Question: I have following column header in the grid (see image below):

I would like to ask, how can i translate "is true", "is false" strings?
Many Thanks for any advice.
'''
{
field :"active",
title : $translate.instant('ACTIVE'),
width:150,
filterable: {
cell: {
operator: "contains"
}
}
},
'''
'''
active: {
editable: true,
nullable: false,
type: "boolean"
},
'''
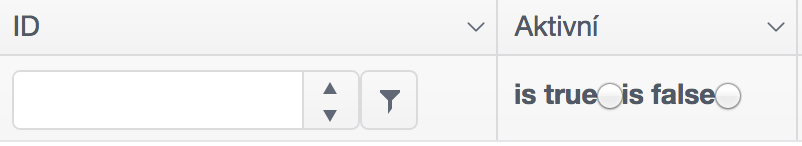
Answer: You should define in your 'filterable' the following messages:
'''
filterable: {
mode: "row",
messages: {
isFalse: "es falso",
isTrue: "es verdadero"
}
},
'''
See it in action in the following snippet:
'''
$(document).ready(function () {
$("#grid").kendoGrid({
dataSource: {
data: products,
schema: {
model: {
fields: {
ProductName: { type: "string" },
UnitPrice: { type: "number" },
UnitsInStock: { type: "number" },
Discontinued: { type: "boolean" }
}
}
},
pageSize: 20
},
height: 550,
scrollable: true,
sortable: true,
filterable: {
mode: "row",
messages: {
isFalse: "es falso",
isTrue: "es verdadero"
}
},
pageable: {
input: true,
numeric: false
},
columns: [
"ProductName",
{ field: "UnitPrice", title: "Unit Price", format: "{0:c}" },
{ field: "Discontinued", template: "#= Discontinued ? 'verdadero' : 'falso' #" }
]
});
});
'''
'''
<link href="http://cdn.kendostatic.com/2014.2.1008/styles/kendo.common.min.css" rel="stylesheet" />
<link href="http://cdn.kendostatic.com/2014.2.1008/styles/kendo.default.min.css" rel="stylesheet" />
<script src="http://cdn.kendostatic.com/2014.2.1008/js/jquery.min.js"></script>
<script src="http://cdn.kendostatic.com/2014.2.1008/js/kendo.all.min.js"></script>
<script src="http://demos.telerik.com/kendo-ui/content/shared/js/products.js"></script>
<div id="grid"></div>
'''